Interaction volume radius: 10 \u00c5
Interaction volume height: 25 \u00c5
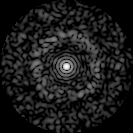
Disorder parameter: 0.8067